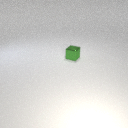
small green metal cube